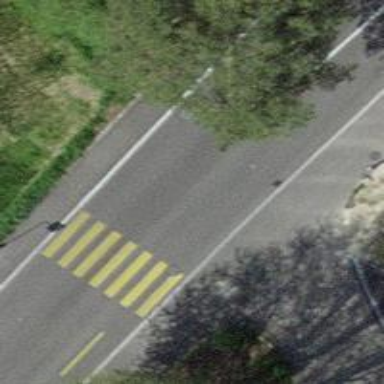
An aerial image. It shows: Zebra crossing on the road.